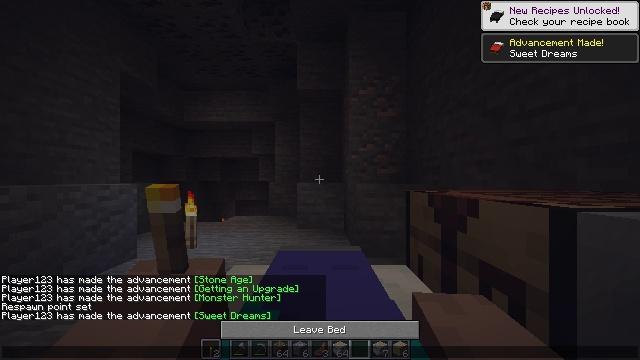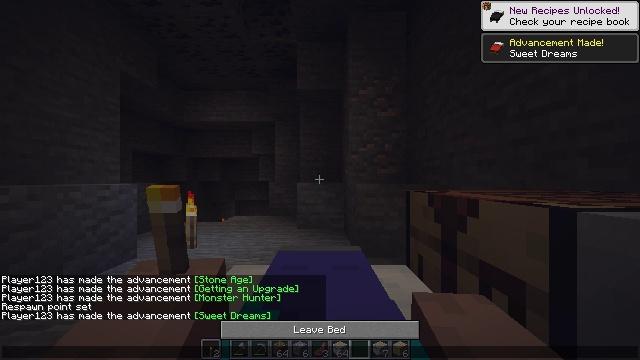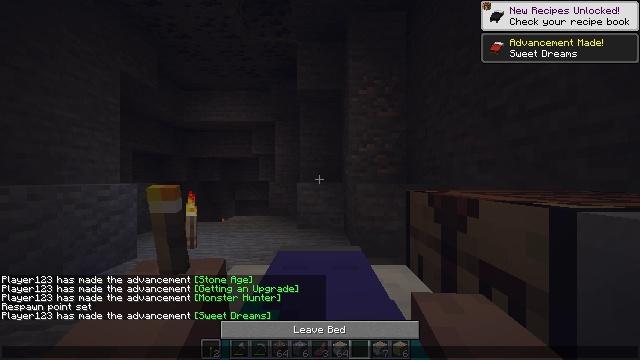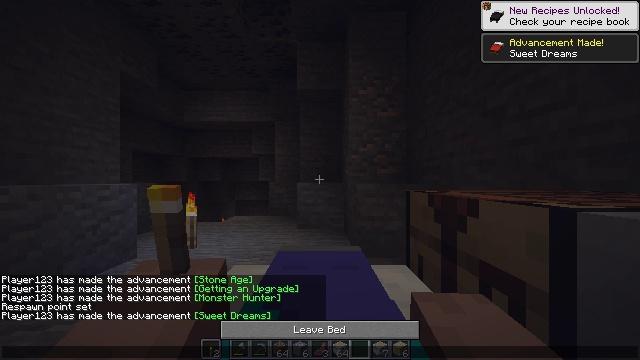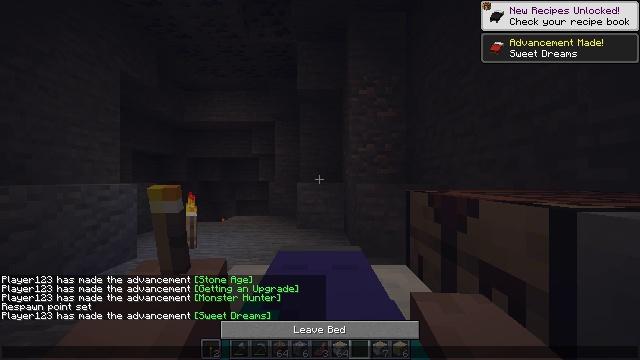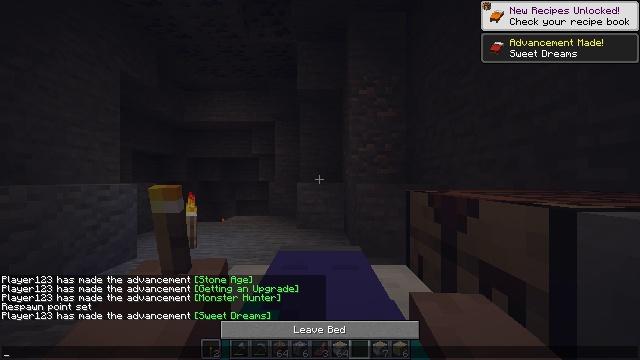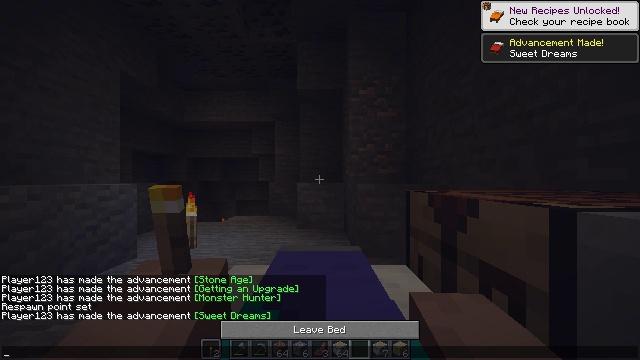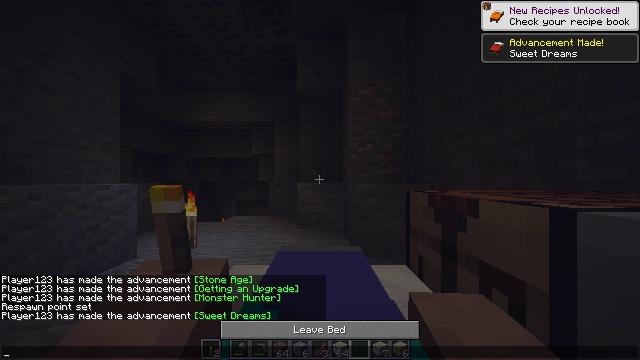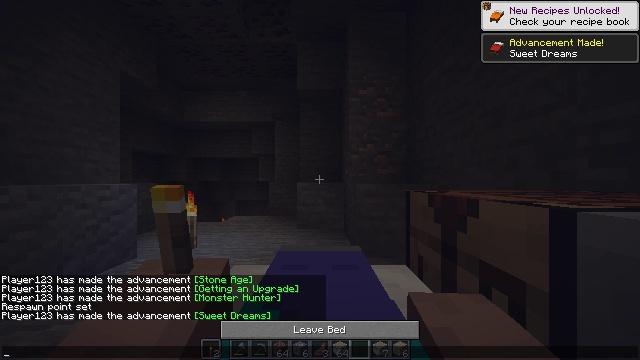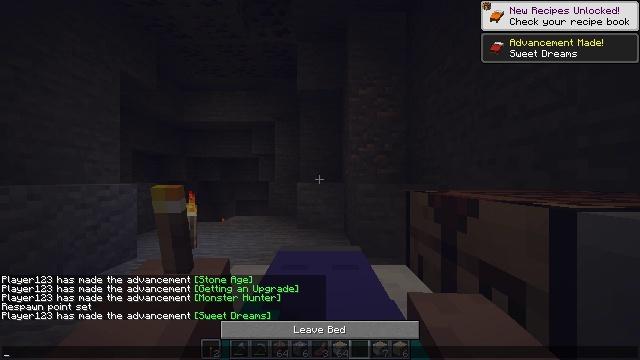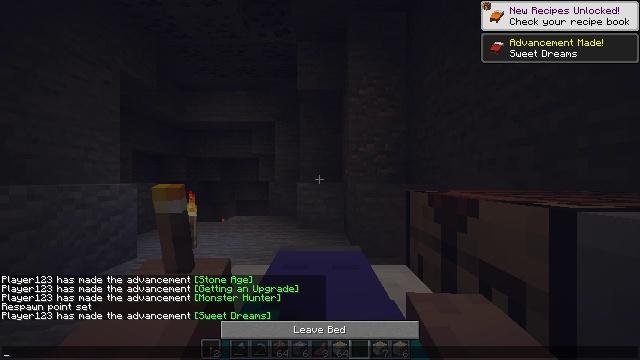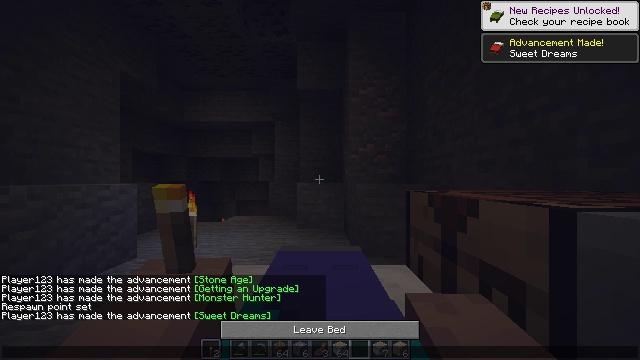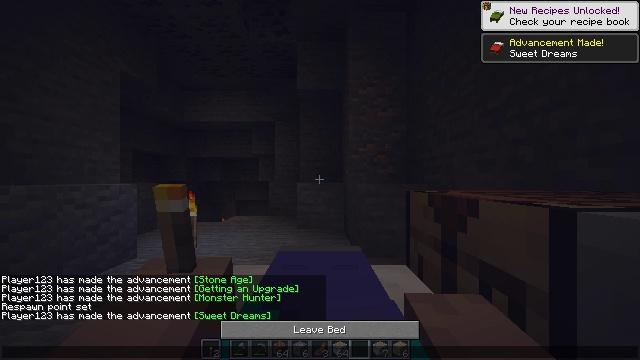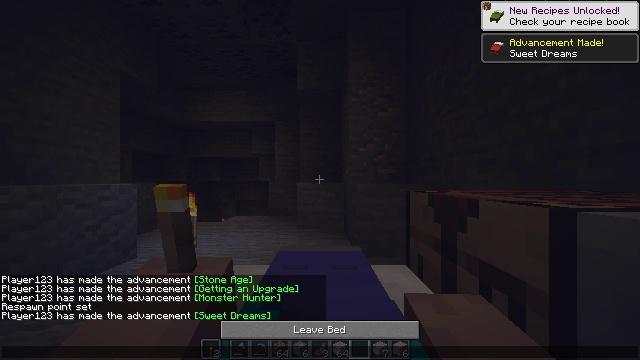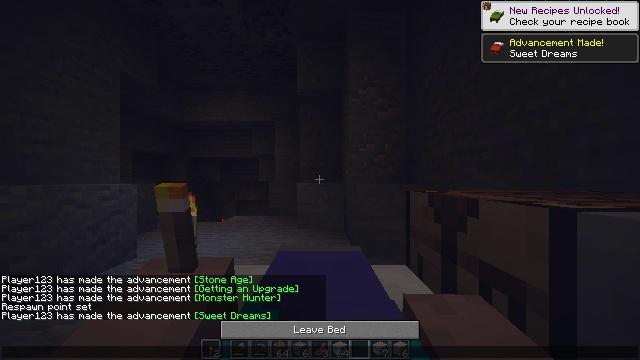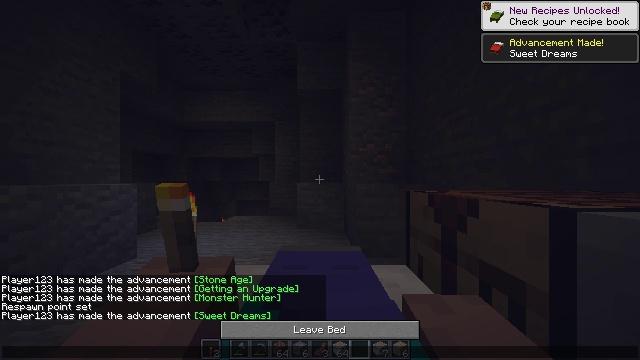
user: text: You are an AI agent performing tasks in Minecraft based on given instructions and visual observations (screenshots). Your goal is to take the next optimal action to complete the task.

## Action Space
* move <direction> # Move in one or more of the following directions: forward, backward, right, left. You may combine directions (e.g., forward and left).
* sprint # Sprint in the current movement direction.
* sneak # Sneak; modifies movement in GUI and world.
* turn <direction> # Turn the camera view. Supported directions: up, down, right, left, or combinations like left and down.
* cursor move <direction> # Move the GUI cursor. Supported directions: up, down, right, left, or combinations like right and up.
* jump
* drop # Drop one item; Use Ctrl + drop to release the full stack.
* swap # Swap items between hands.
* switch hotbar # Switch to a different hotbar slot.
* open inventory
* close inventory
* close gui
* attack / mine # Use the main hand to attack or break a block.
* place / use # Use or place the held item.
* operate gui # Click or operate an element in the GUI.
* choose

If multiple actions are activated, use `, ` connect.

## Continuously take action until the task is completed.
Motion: motion action
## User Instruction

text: Mine the white bed.
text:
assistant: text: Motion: no_op
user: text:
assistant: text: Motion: no_op
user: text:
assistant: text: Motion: no_op
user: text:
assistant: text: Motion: no_op
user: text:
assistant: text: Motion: no_op
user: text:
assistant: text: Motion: no_op
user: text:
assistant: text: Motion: no_op
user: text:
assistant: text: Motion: no_op
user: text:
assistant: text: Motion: no_op
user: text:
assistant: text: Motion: no_op
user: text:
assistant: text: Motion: no_op
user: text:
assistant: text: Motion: no_op
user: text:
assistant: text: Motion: no_op
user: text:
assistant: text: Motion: no_op
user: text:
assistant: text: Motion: no_op
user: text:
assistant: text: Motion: no_op
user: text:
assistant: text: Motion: no_op
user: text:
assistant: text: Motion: no_op
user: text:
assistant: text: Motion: no_op
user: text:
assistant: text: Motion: no_op
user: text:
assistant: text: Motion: no_op
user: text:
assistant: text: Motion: no_op
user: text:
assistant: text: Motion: no_op
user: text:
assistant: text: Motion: no_op
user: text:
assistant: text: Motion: no_op
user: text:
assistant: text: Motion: no_op
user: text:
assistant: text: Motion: no_op
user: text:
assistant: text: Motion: no_op
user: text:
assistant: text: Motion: no_op
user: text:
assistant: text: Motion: cursor move right and up